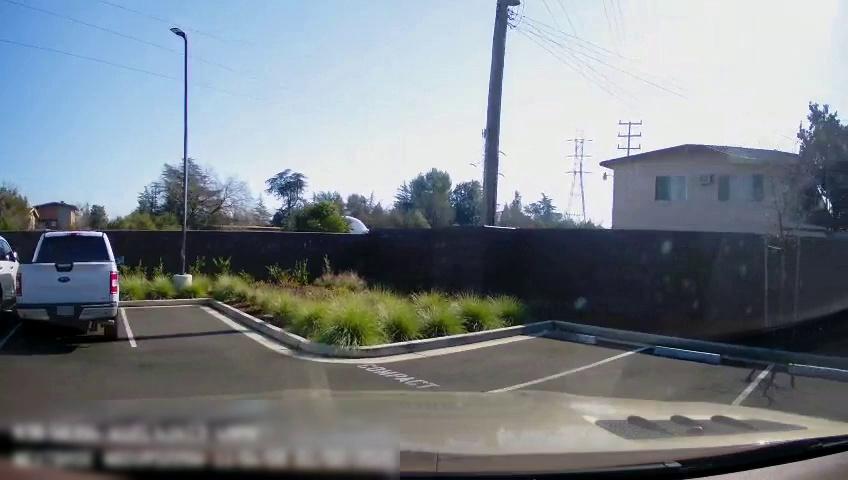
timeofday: Day
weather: Sunny
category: Drivable Space
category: Vehicles | Truck